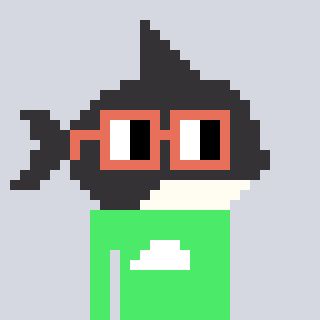
a pixel art character with square orange glasses, a orca-shaped head and a teal-colored body on a cool background